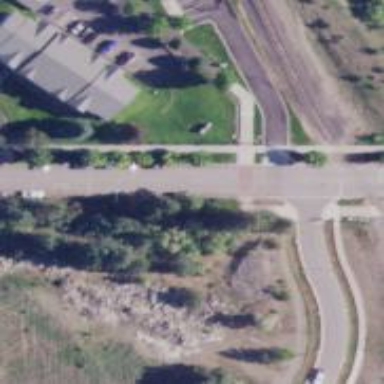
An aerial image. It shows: Marked crossing on asphalt cycleway road.